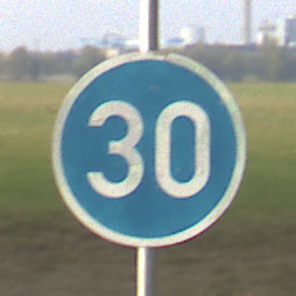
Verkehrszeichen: VorgeschriebeneMindestgeschwindigkeit
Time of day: SunriseSunset
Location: Outdoor (Suburban)
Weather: PartlyCloudy
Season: NotSpecified
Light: Natural